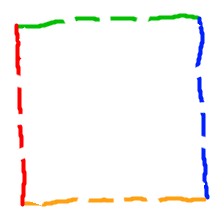
Shape: square